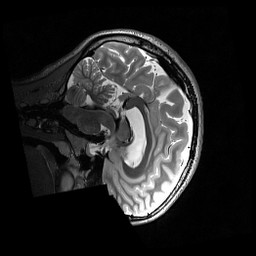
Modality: T2w
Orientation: sagittal
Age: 18
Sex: female
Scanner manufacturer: siemens
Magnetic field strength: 3 T
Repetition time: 3.2 s
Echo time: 0.571 s